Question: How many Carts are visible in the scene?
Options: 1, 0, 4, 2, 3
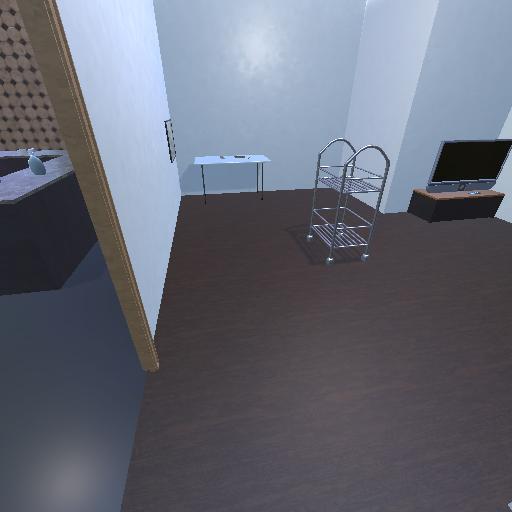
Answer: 1